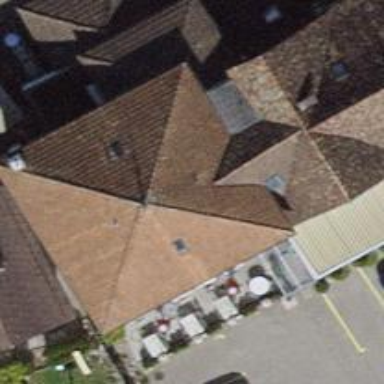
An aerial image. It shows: Hotel with restaurant.